Aerial crown-view tile of a tropical tree (Barro Colorado Island, Panama), acquired 20250217:
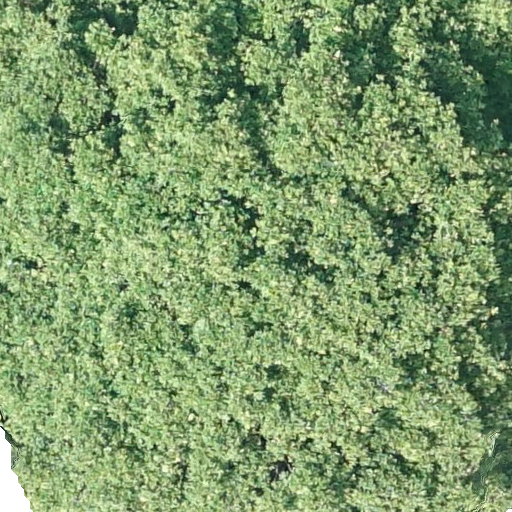
Species: Ficus obtusifolia
GBIF accepted scientific name: Ficus obtusifolia
Crown area: 680.167 m²